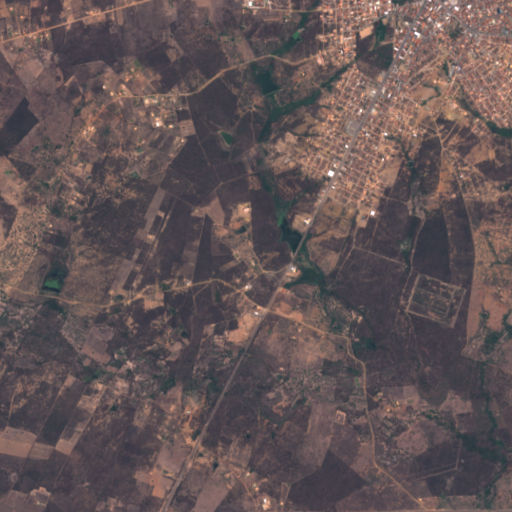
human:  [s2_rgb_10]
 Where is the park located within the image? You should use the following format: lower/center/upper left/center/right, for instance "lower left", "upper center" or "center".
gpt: The park is located in the upper right of the image.
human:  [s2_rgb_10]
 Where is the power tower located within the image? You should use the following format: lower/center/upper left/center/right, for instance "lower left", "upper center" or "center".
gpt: The power tower is located in the lower right of the image.
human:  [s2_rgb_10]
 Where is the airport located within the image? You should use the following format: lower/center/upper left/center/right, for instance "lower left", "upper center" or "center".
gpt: There is no airport in the image.